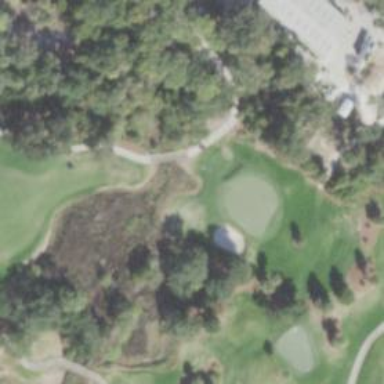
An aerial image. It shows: Service road on bridge designed for golf cartpath.